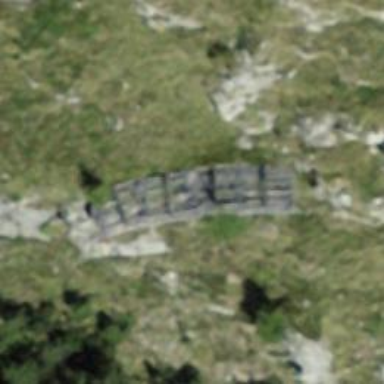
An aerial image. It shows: Structure designed for avalanche protection.